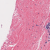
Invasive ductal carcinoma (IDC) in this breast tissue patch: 0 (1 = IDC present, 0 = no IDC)